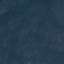
Land use / land cover: Forest